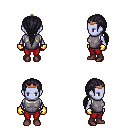
a pixel art fantasy rpg character, female body template, dark elf, purple skin, steel chest armor, red pants, raven ponytail hairstyle, bronze tiara, gold gloves, maroon shoes, four views (front, back, left, right), 2x2 character sprite sheet, small pixel art, hard edges, no anti-aliasing